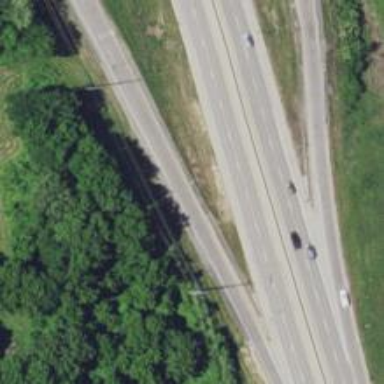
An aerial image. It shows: Trunk link highway.